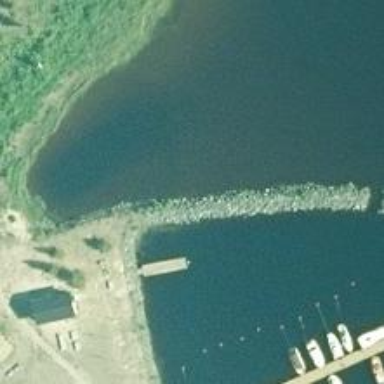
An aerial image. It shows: Breakwater structure.